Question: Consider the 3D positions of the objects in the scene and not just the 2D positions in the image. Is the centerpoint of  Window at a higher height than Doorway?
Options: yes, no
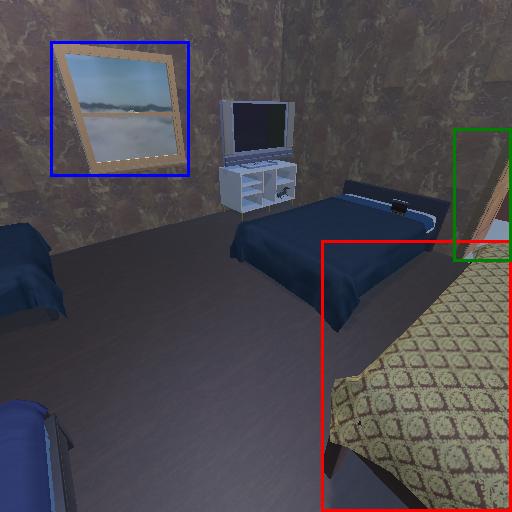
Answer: yes